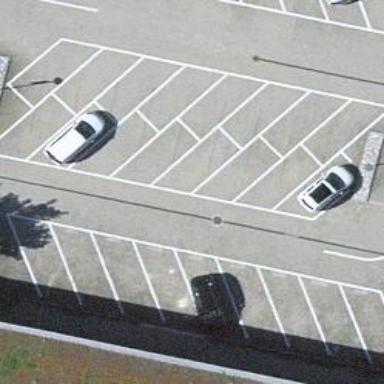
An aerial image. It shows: Parking area with surface.